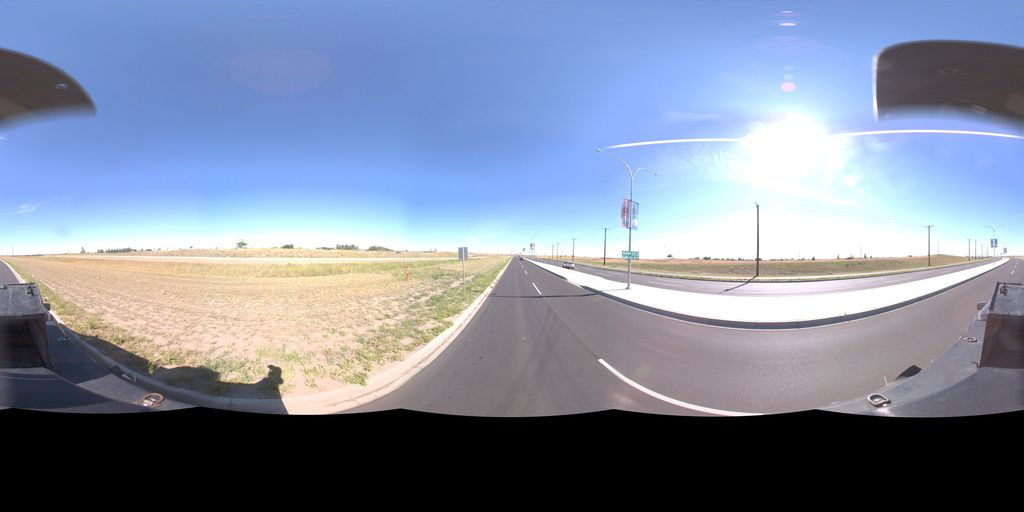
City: saskatoon